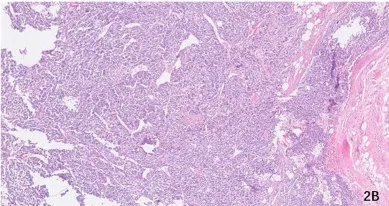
(B) PT x 40:the histopathological section (hematoxylin and eosin staining) of the tissue from the second surgical piece.
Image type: pathology (h&e)